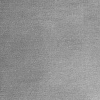
Atmospheric dust classification: dusty